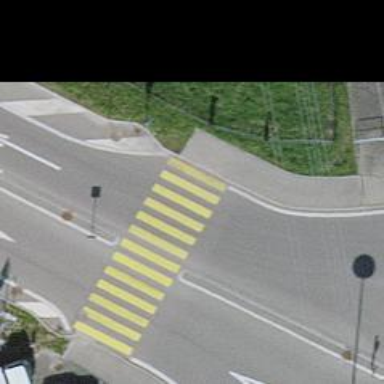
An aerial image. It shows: Uncontrolled zebra crossing.